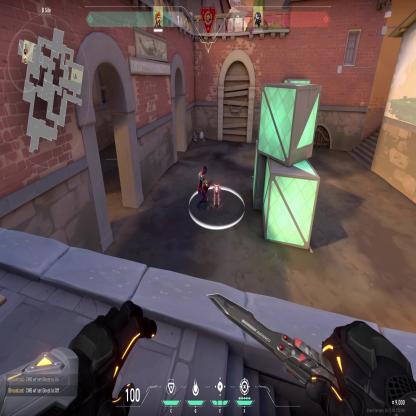
Label: planted spike ; enemy